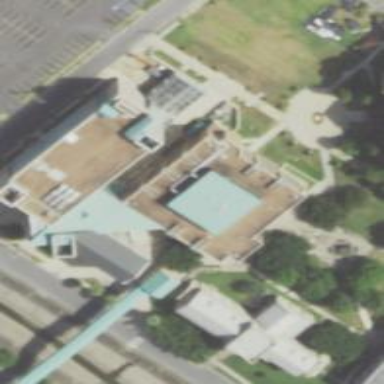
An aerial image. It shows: University building.